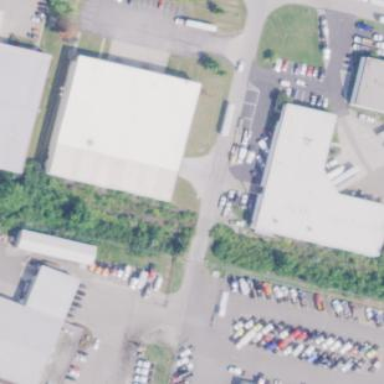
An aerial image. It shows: Industrial building used as distributor.